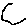
Label: hexagon